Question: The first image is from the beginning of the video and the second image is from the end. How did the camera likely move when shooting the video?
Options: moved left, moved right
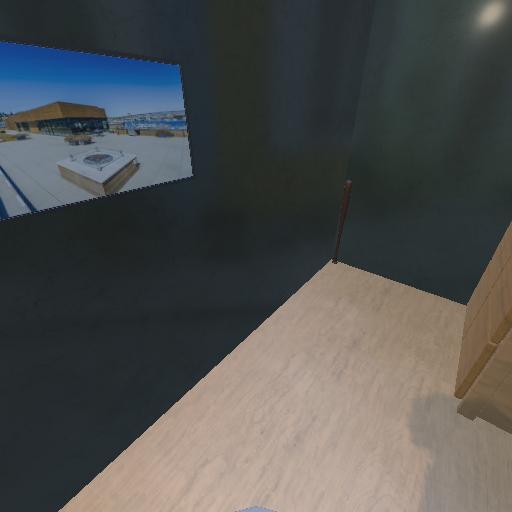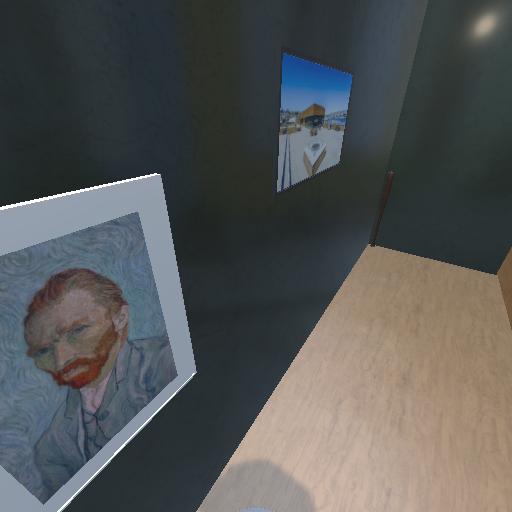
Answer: moved left